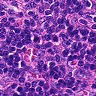
Metastatic tissue present: no